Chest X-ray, PA view. Patient: 57 years old, sex F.
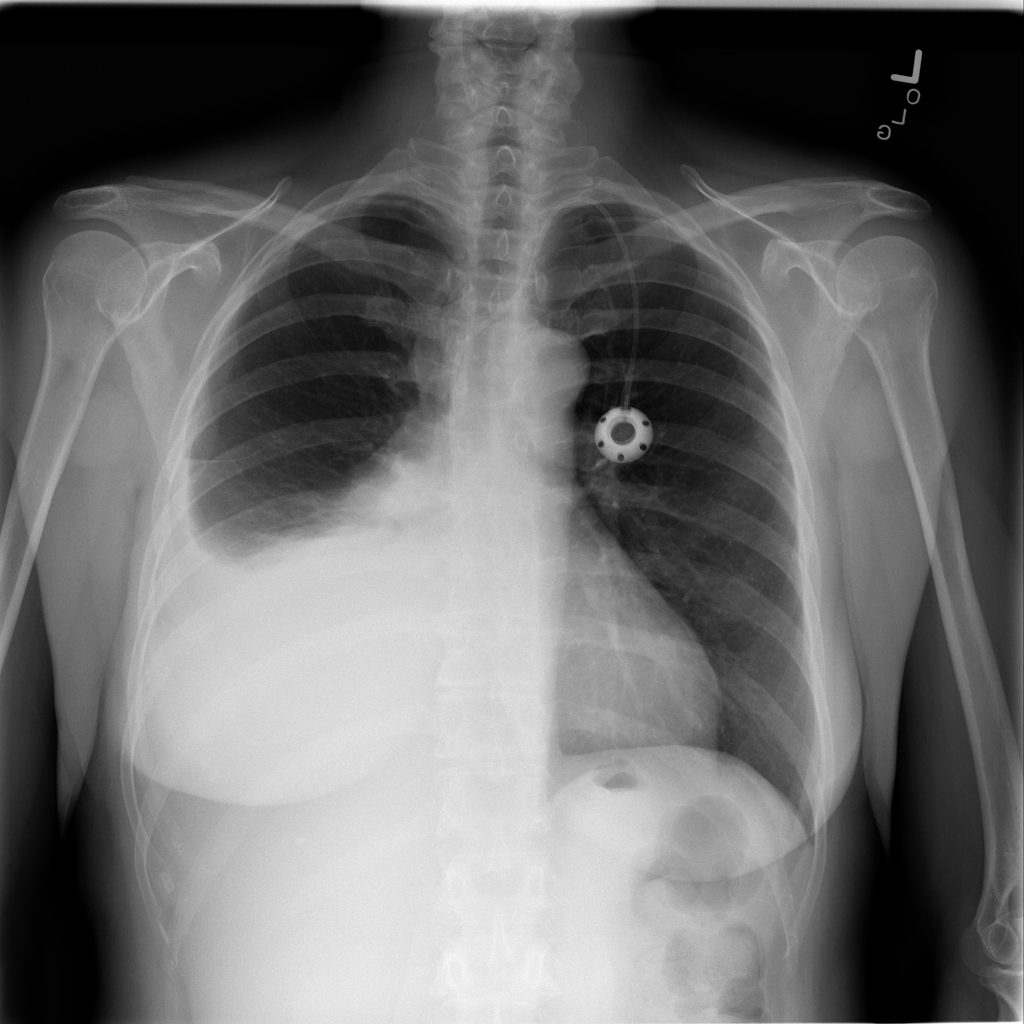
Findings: Effusion